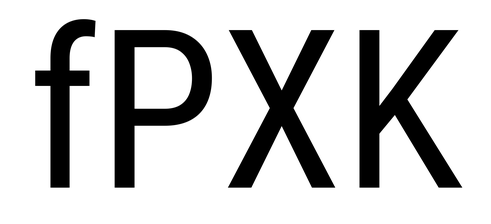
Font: Roboto_Condensed_Regular